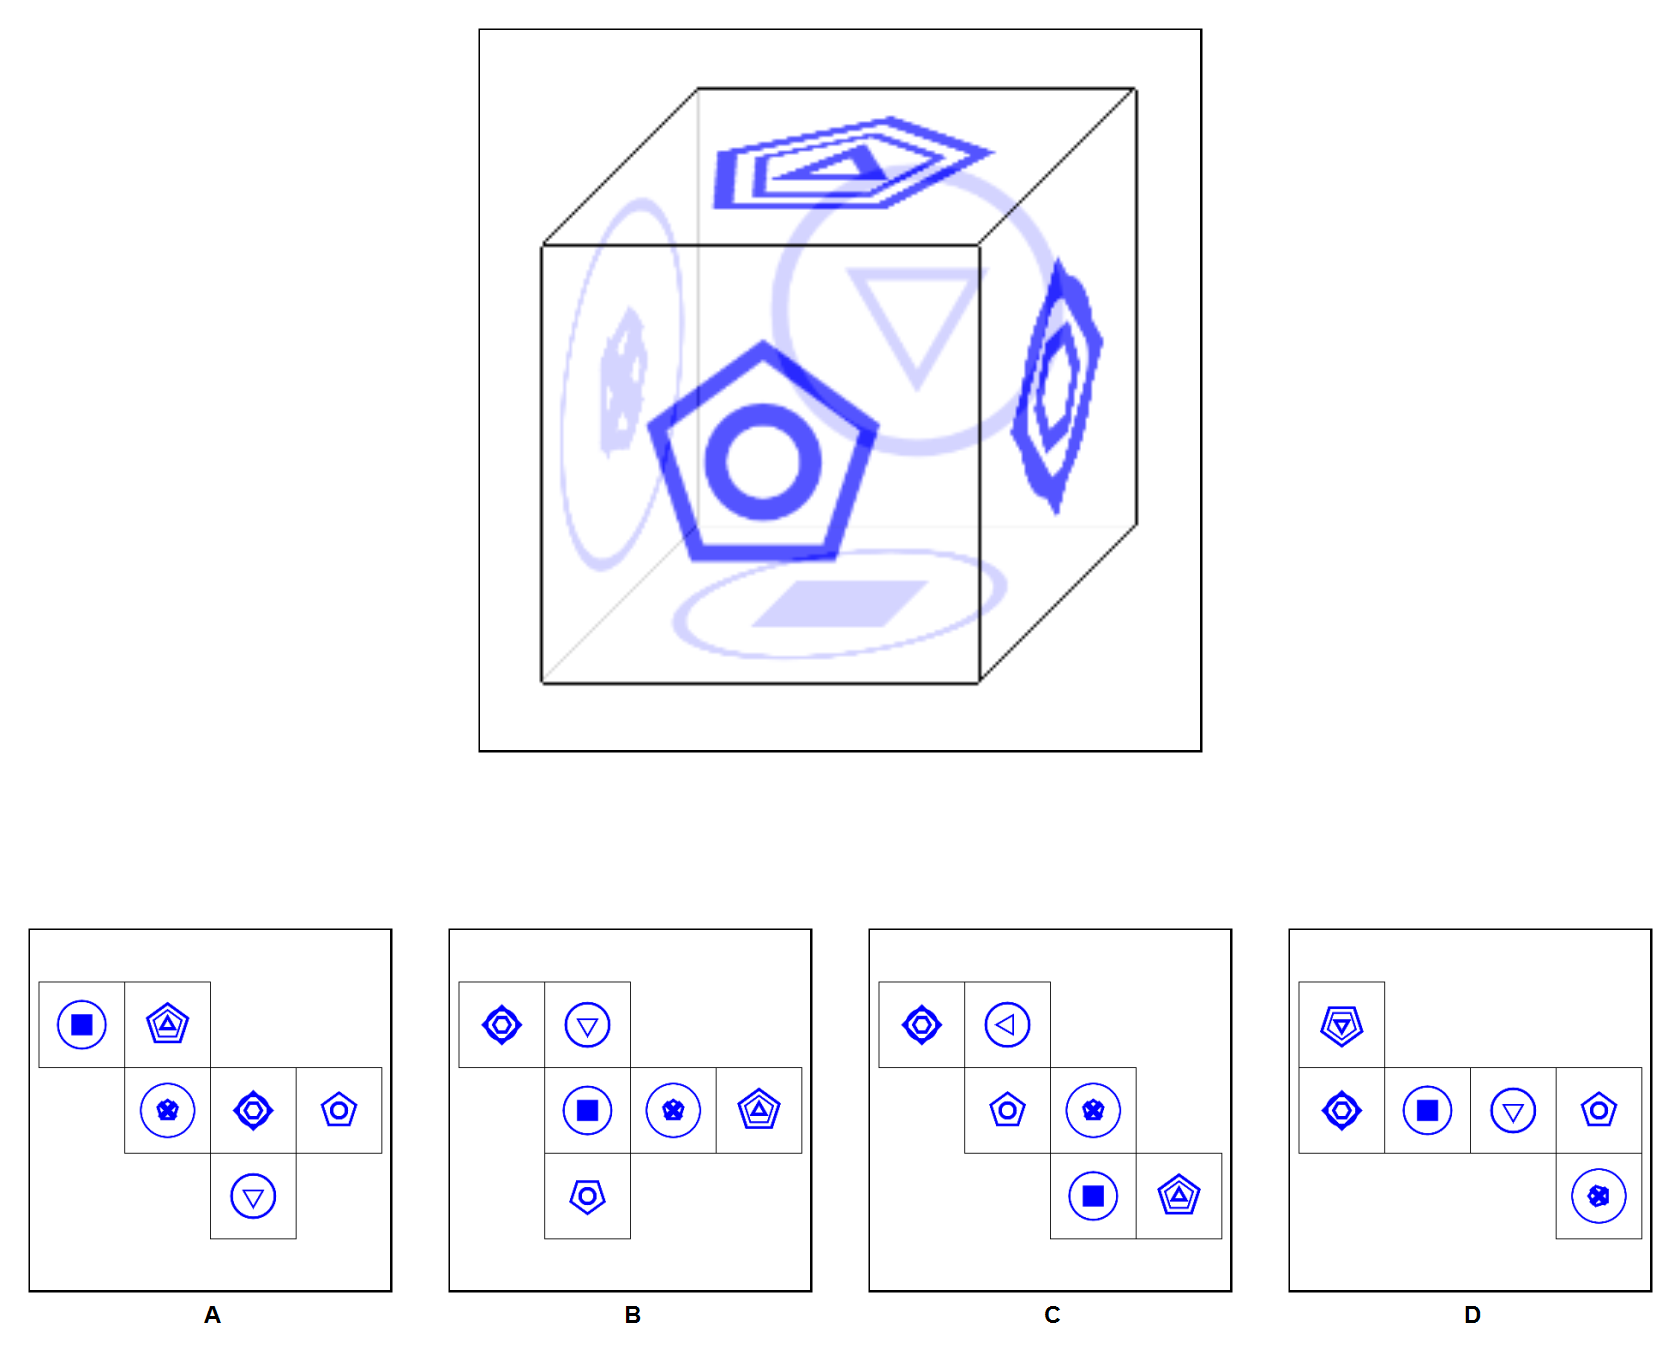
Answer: B